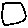
Label: square